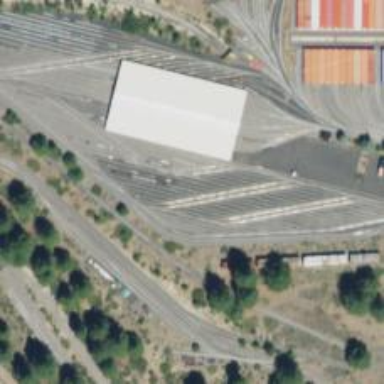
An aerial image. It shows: Miniature railway in service yard.